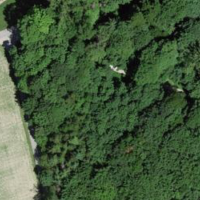
EUNIS habitat code: 41
Species observed at this site:
Aegopodium podagraria